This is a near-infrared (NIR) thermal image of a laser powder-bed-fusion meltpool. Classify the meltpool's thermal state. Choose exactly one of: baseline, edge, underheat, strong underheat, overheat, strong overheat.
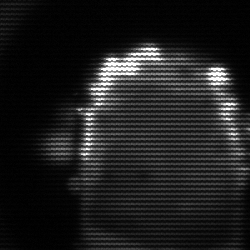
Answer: baseline